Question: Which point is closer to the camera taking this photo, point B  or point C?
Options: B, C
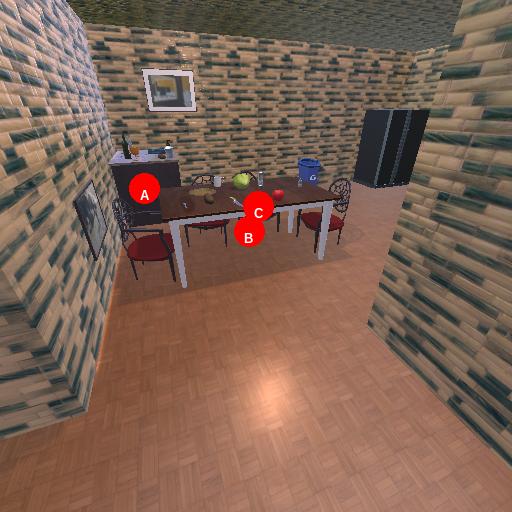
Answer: B